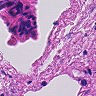
Metastatic tissue present: no